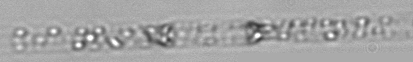
Label: Dactyliosolen_blavyanus